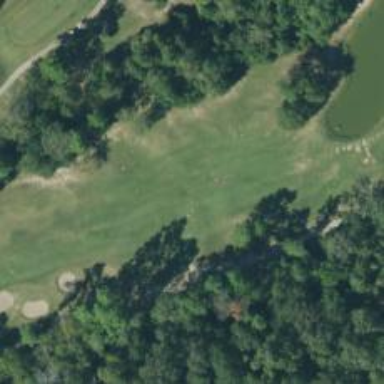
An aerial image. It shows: View of golf hole.